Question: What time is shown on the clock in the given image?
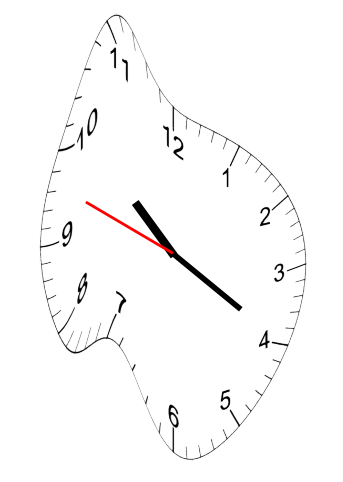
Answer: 10:19:48